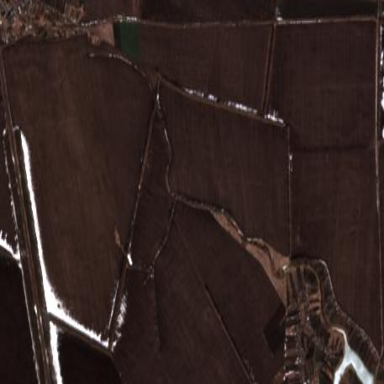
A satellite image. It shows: View of farmland.